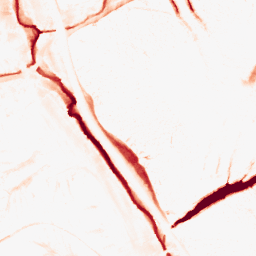
Category: morphological
Decomposition family: tophat
Decomposition parameters: size: 10
mode: black
Upsampling method: lanczos
Upsampling parameters: scale: 2
Upsampling scale: 2